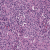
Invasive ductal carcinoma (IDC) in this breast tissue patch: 1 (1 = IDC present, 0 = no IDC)